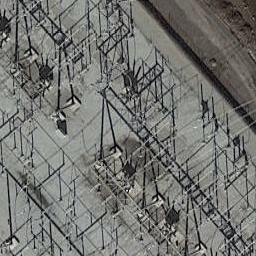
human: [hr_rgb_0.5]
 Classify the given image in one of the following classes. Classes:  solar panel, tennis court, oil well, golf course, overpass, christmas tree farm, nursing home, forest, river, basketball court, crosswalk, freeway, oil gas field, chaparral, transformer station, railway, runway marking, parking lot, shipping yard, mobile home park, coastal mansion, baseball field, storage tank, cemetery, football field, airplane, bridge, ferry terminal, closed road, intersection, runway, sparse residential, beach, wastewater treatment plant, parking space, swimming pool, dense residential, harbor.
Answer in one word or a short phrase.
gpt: transformer station